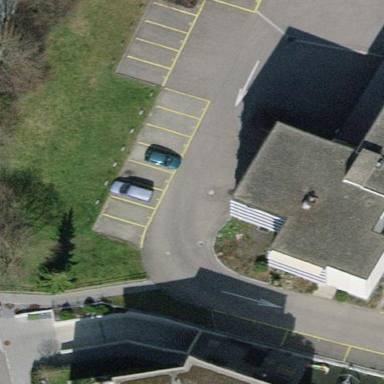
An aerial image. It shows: Street side parking area.